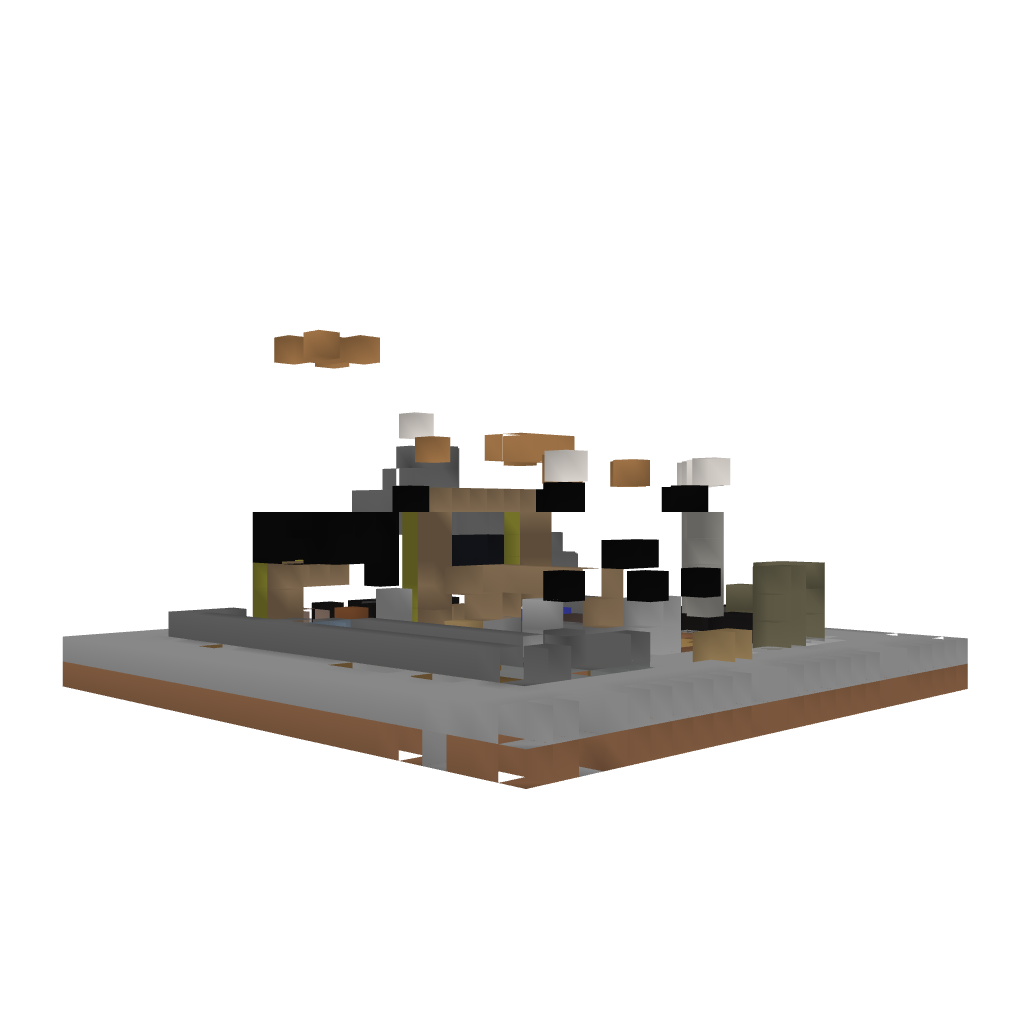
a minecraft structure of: Quartz House